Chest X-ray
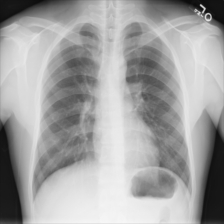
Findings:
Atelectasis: negative
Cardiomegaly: negative
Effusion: negative
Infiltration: negative
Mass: negative
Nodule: positive
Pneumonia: negative
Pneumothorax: negative
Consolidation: negative
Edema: negative
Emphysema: negative
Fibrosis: negative
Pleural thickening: negative
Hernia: negative